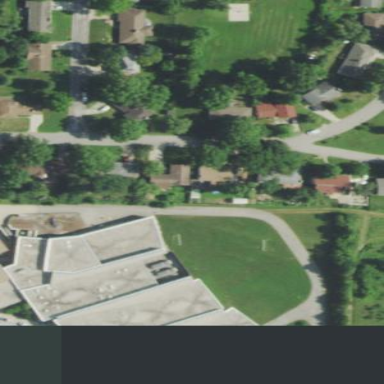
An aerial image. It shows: School building.